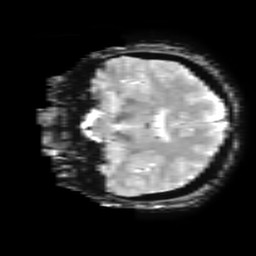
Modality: T2starw
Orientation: coronal
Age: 42
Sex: female
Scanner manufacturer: ge
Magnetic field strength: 3 T
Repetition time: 0.65 s
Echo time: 0.02 s